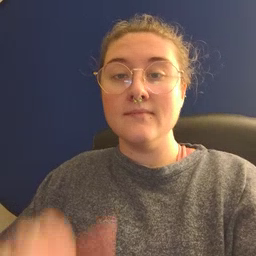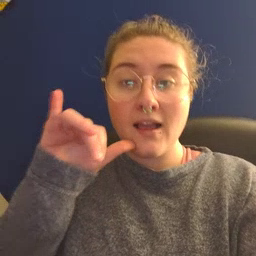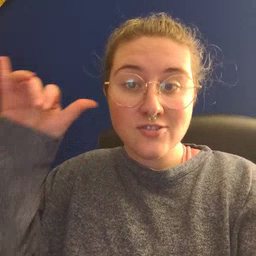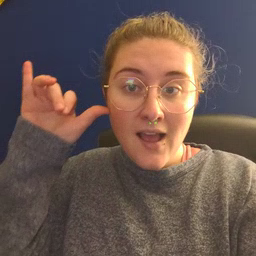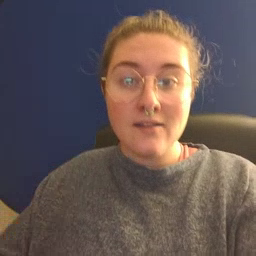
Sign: yesterday